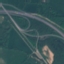
Label: Highway